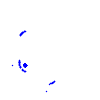
Particle: electron